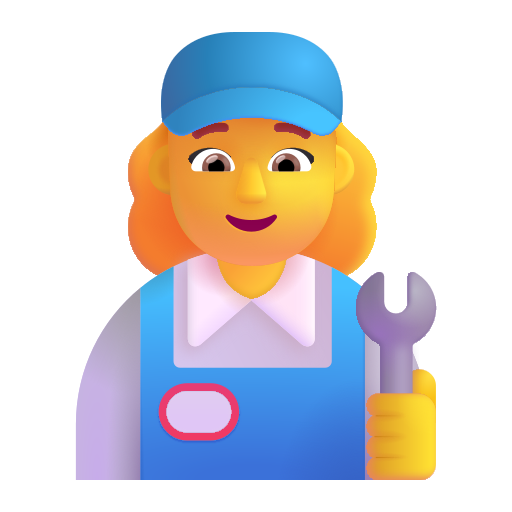
woman mechanic color default